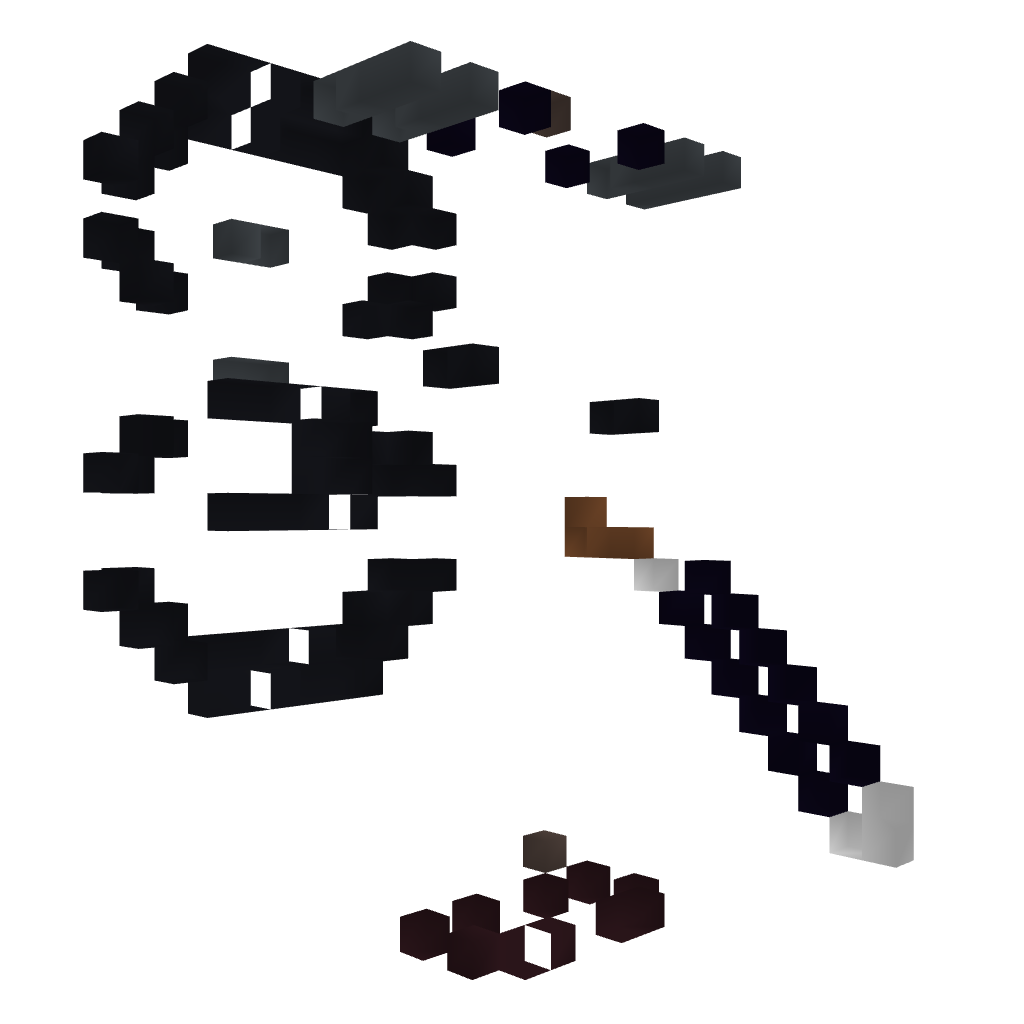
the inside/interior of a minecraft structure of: Myrmidon Statue